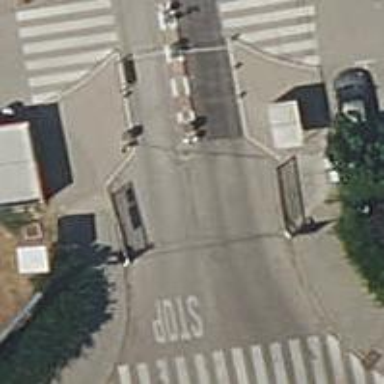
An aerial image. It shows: Lift gate barrier.